Question: How can I hide the points in an <URL>. The points are highlighted in the picture.

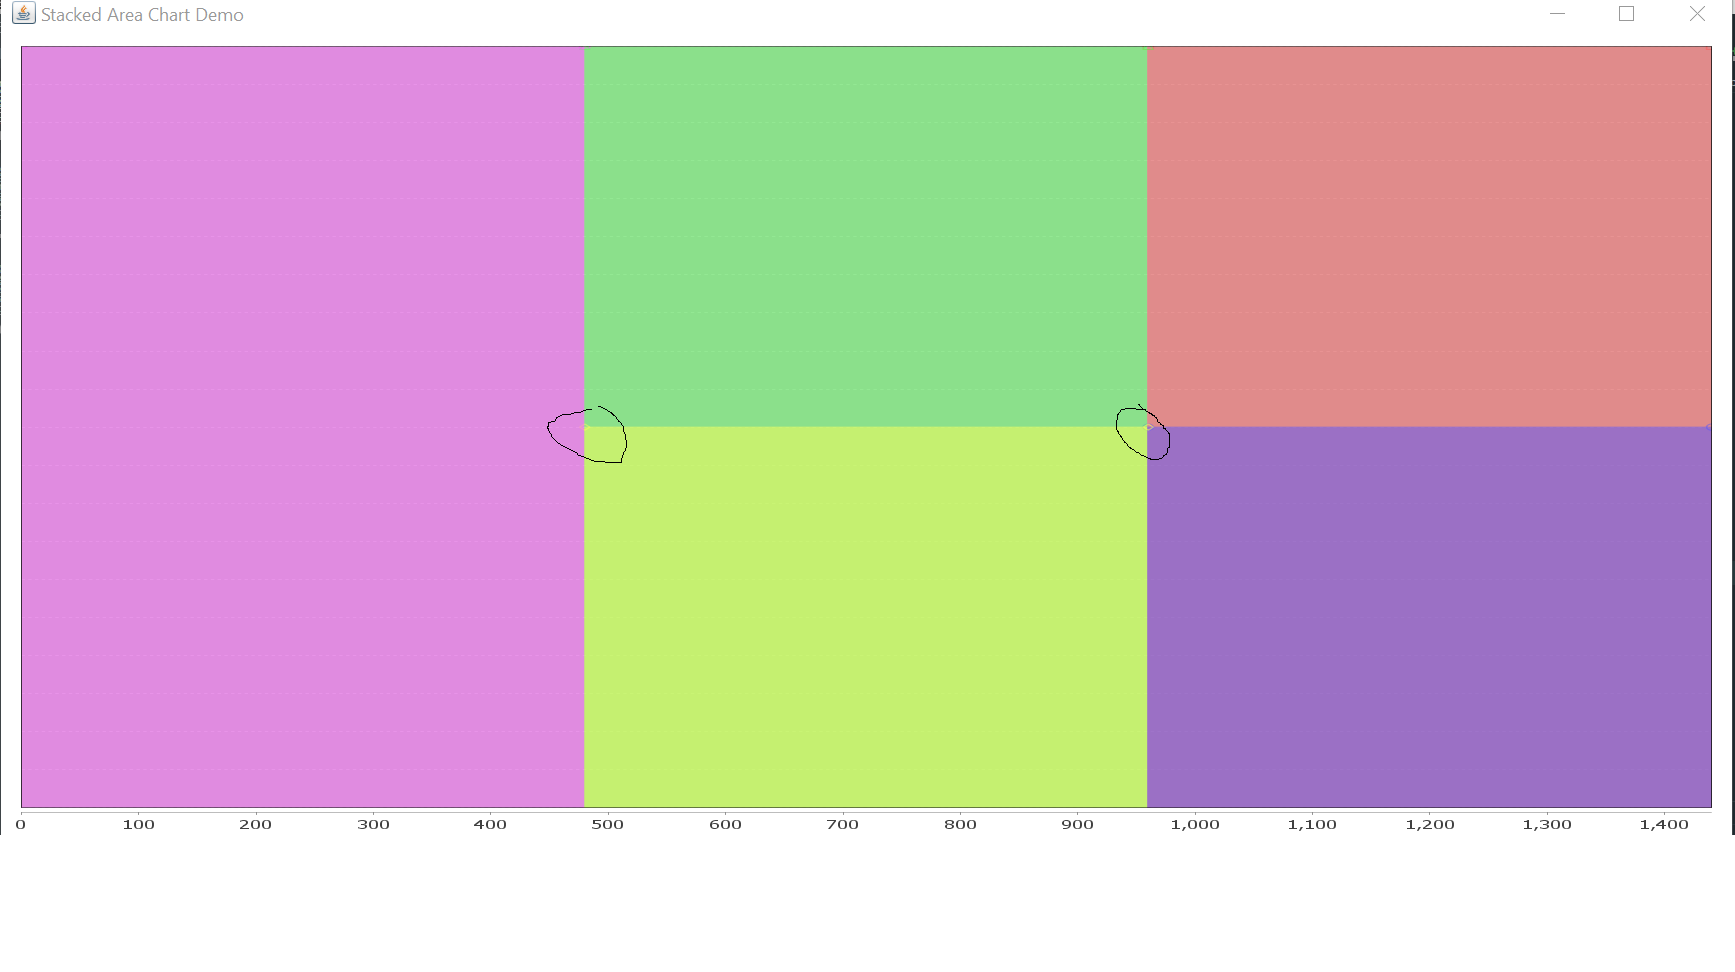
Answer: Among the possible approaches:
- Ask the <URL> to make the shapes invisible:'''
// shapes
final XYStepAreaRenderer r = (XYStepAreaRenderer) plot.getRenderer();
r.setShapesVisible(false);
'''
- Specify <URL> for a related renderer.'''
XYItemRenderer r = new XYStepAreaRenderer(XYStepAreaRenderer.AREA,...);
'''
Shapes visible:
<URL>
Shapes visible:
<URL>